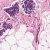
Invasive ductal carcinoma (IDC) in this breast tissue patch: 0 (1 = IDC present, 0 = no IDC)